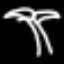
Label: palm tree